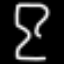
Label: hourglass